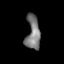
Tissue: skin
Cell type: Others
Senescence score: 0.6918
Nuclear area (px): 464
Mean DAPI intensity: 120.086